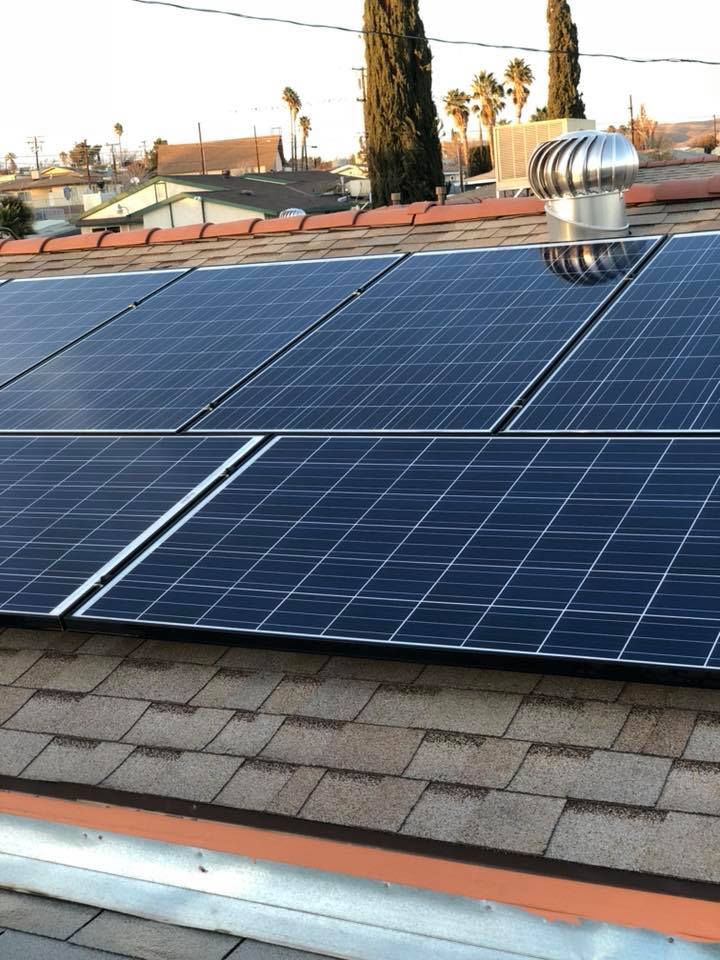
Label: Clean